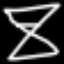
Label: hourglass